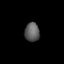
Tissue: prostate
Cell type: T cells
Senescence score: 0.1412
Nuclear area (px): 273
Mean DAPI intensity: 93.744